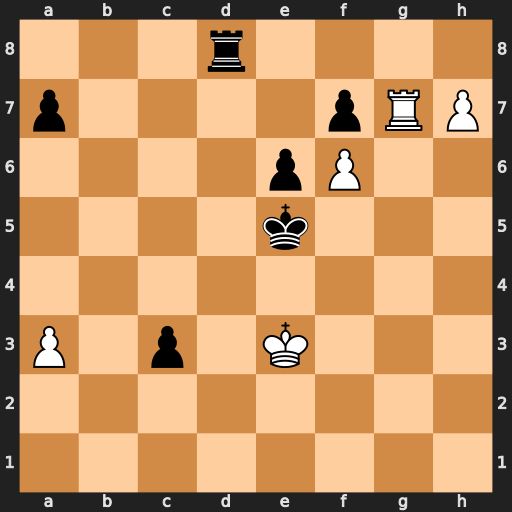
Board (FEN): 3r4/p4pRP/4pP2/4k3/8/P1p1K3/8/8
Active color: w
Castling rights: -
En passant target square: -
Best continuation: Rg5+ Kxf6 Rg8